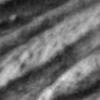
Label: no_change